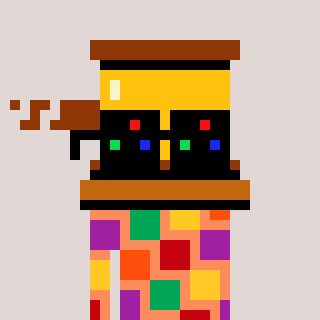
a pixel art character with square black sunglasses, a gavel-shaped head and a peachy-colored body on a warm background